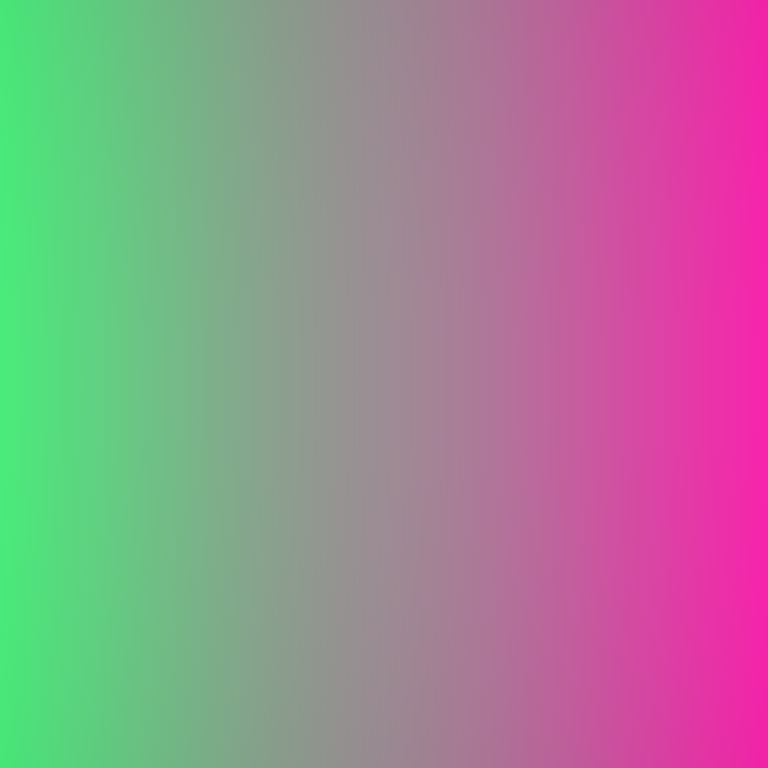
Abstract light effect, smooth gradient from vibrant green to bright magenta, energetic atmosphere, soft blend, no room, no furniture, no objects.